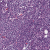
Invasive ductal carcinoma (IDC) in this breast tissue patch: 1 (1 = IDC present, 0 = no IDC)